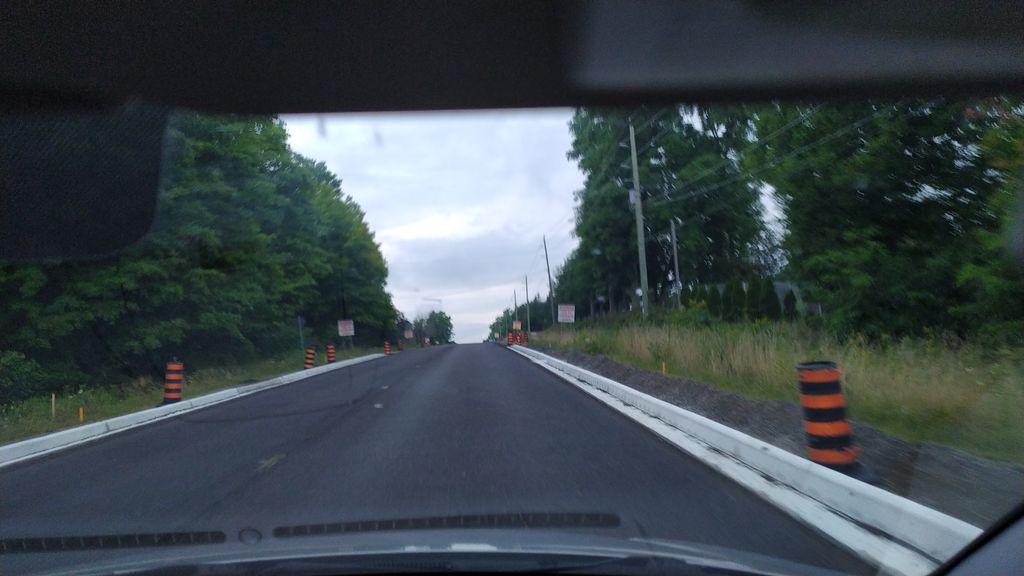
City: kitchener-waterloo